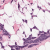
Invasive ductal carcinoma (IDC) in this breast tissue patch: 1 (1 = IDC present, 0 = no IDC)